Field crop: maize
Growth stage: 2
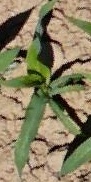
Species: maize